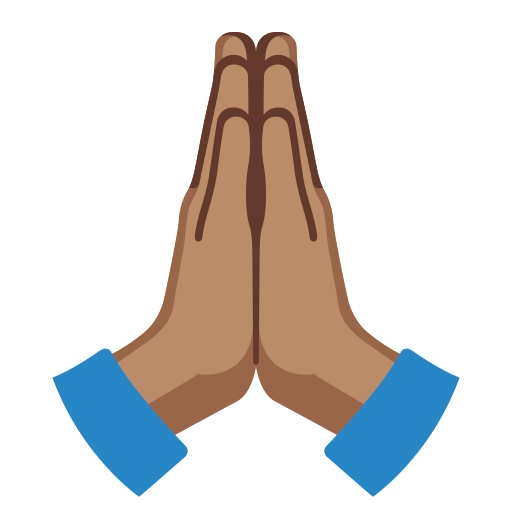
Emoji: 🙏🏽